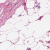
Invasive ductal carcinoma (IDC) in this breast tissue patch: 0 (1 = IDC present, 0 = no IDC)